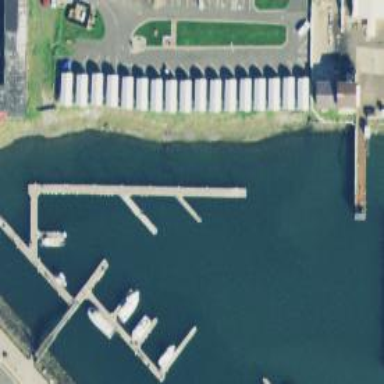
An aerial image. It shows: Pier with mooring facilities.